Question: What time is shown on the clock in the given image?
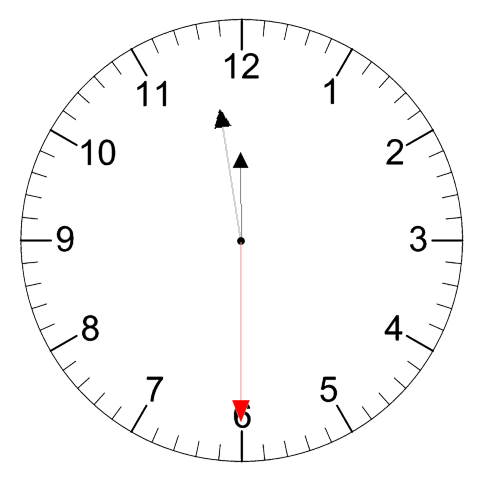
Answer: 11:58:30